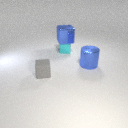
small cyan metal cube below large blue metal cube